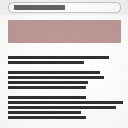
Screen state: on